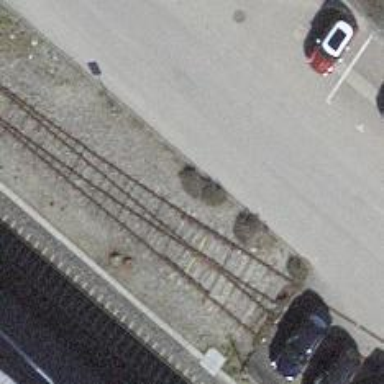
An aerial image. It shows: Single railway spur track.